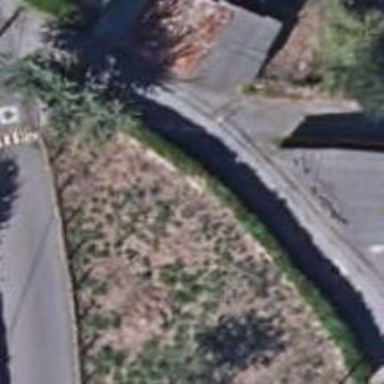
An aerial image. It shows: Hedge barrier.